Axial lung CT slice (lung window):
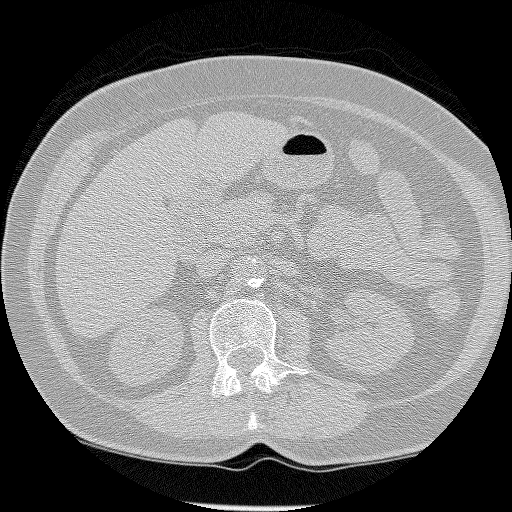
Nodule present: no